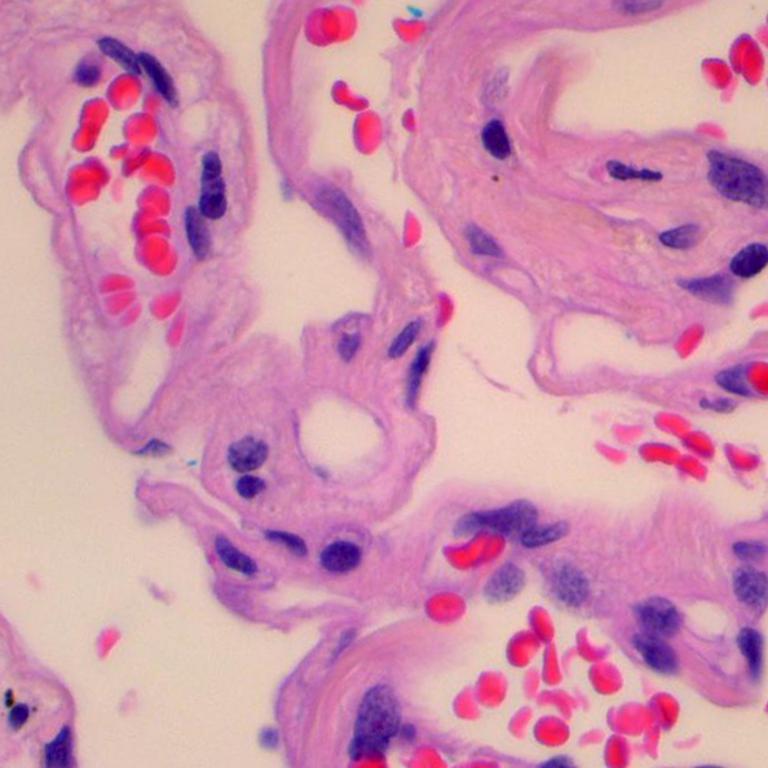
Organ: lung
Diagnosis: benign